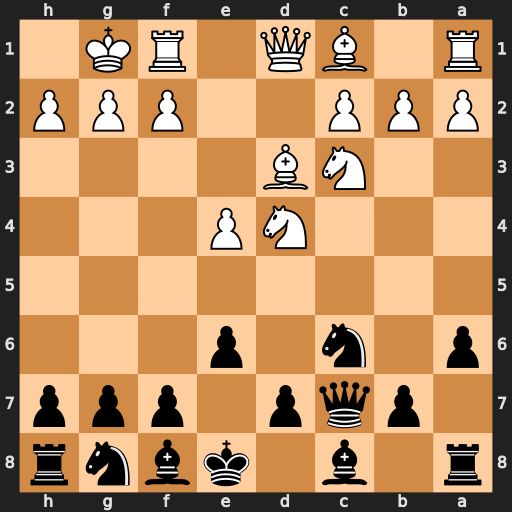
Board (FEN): r1b1kbnr/1pqp1ppp/p1n1p3/8/3NP3/2NB4/PPP2PPP/R1BQ1RK1
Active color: b
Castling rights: kq
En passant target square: -
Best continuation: Nxd4